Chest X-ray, PA view. Patient: 13 years old, sex F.
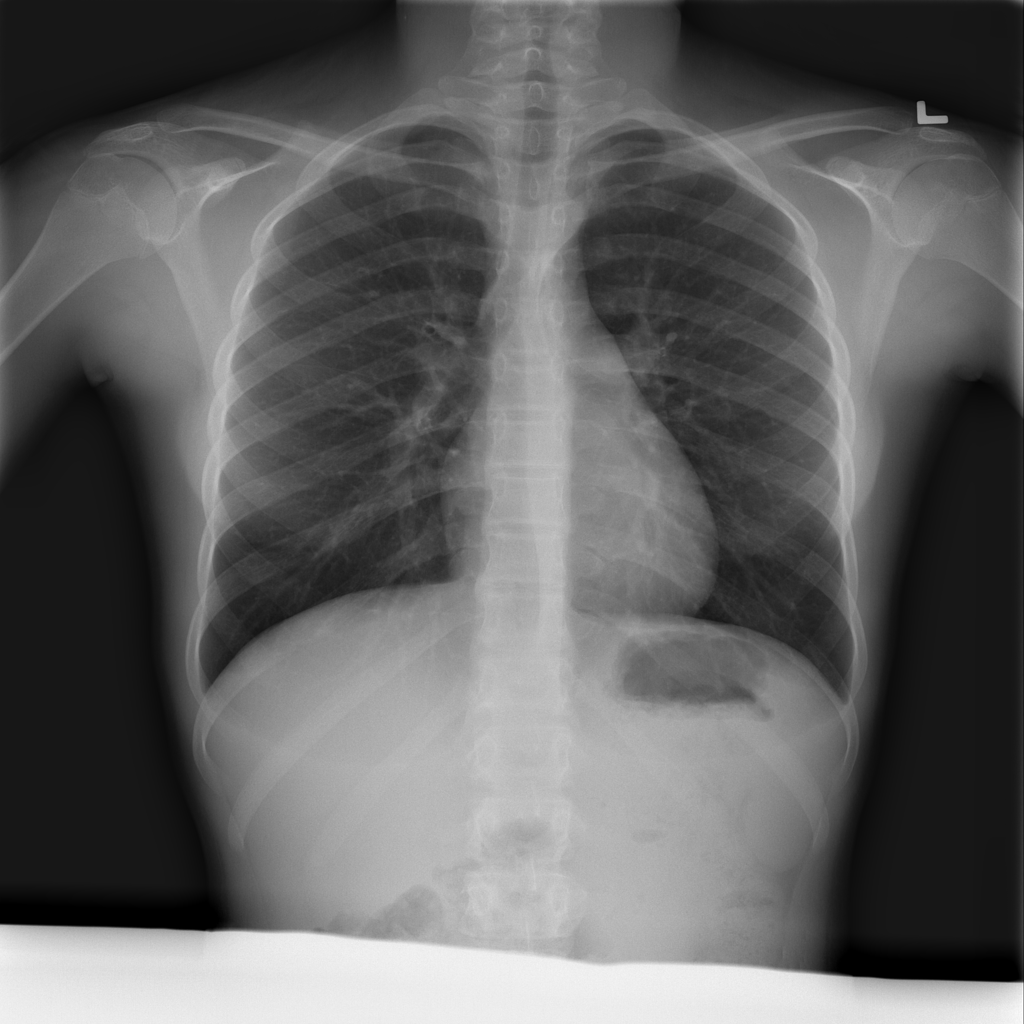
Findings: No Finding